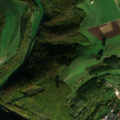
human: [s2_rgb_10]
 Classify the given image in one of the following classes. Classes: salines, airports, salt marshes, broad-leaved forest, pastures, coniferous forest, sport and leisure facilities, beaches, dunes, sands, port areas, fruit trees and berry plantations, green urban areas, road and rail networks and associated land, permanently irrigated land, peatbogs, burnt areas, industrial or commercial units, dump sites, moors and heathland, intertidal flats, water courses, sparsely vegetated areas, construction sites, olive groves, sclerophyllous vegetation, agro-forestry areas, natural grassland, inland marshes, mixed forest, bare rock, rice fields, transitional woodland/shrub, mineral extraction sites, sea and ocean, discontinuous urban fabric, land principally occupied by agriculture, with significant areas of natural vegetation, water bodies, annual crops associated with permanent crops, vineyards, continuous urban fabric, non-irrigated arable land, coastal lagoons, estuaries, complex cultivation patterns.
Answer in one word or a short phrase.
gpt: pastures, complex cultivation patterns, land principally occupied by agriculture, with significant areas of natural vegetation, broad-leaved forest, mixed forest